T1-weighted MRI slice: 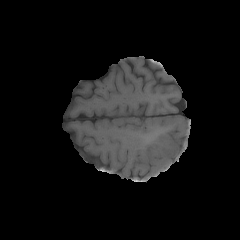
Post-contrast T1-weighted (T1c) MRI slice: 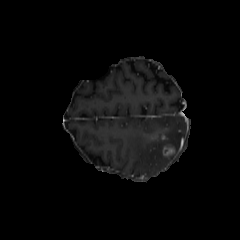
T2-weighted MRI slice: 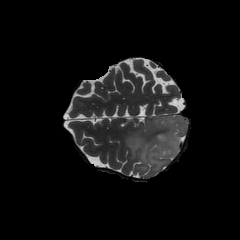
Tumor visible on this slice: yes